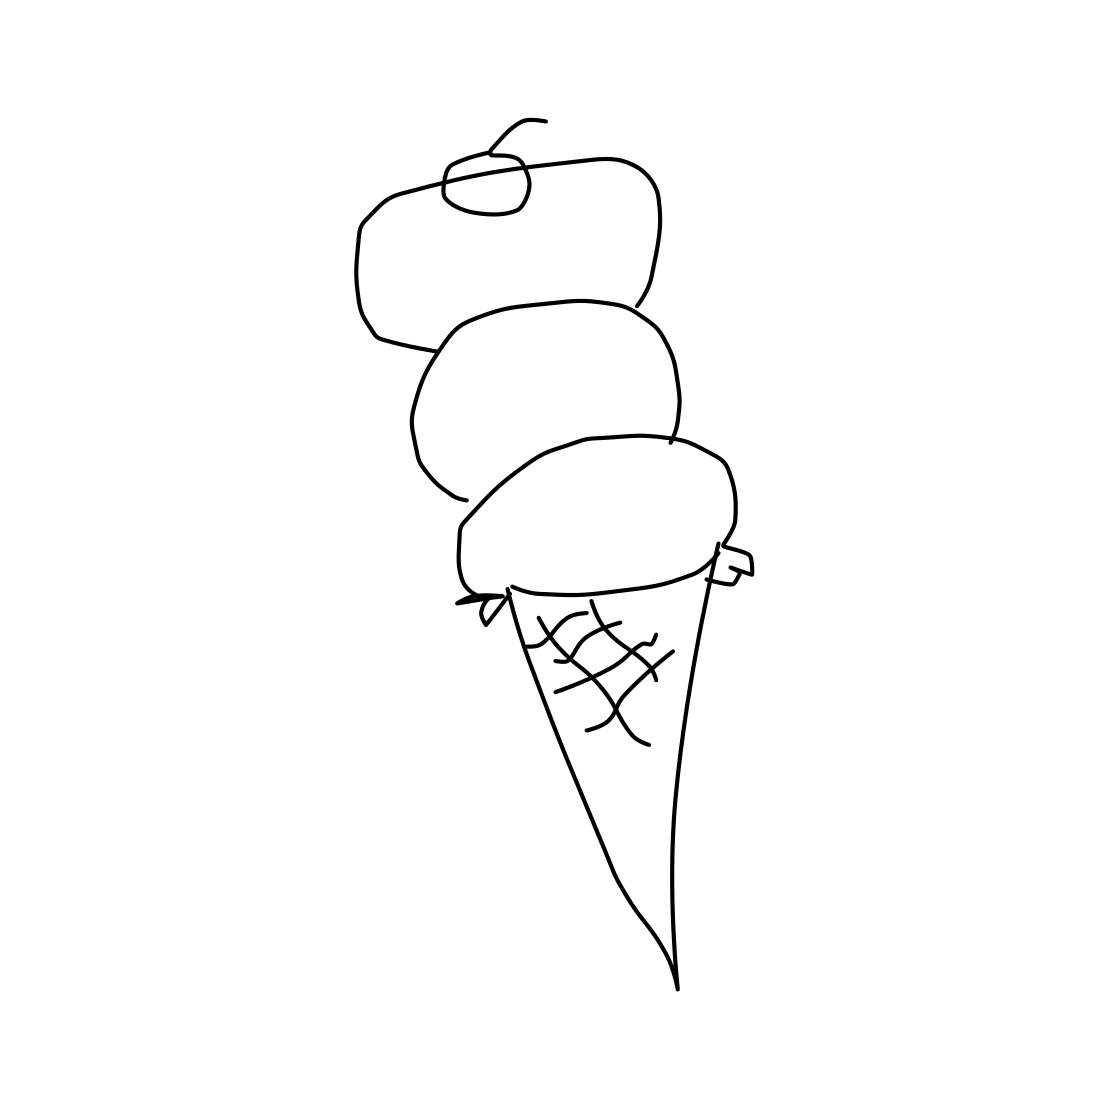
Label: ice-cream-cone